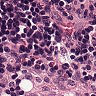
Metastatic tissue present: no